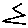
Label: zigzag